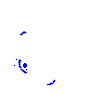
Particle: pion